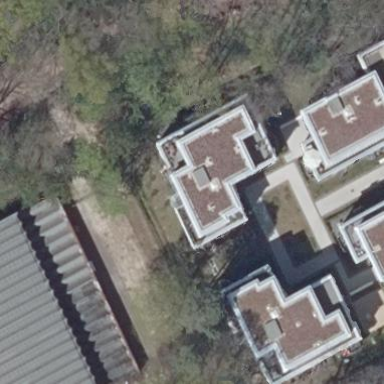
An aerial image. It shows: Building with apartments and flat roof.